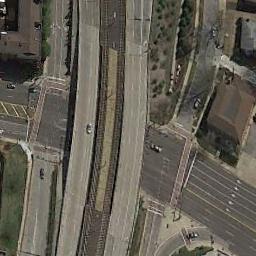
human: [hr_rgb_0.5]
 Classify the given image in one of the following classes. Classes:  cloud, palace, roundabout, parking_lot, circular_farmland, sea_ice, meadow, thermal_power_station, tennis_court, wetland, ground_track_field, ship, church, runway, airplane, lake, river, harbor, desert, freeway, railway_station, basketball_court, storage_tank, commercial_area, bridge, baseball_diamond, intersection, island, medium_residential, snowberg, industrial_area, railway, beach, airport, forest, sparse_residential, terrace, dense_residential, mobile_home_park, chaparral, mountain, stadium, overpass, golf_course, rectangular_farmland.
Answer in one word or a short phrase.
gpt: overpass